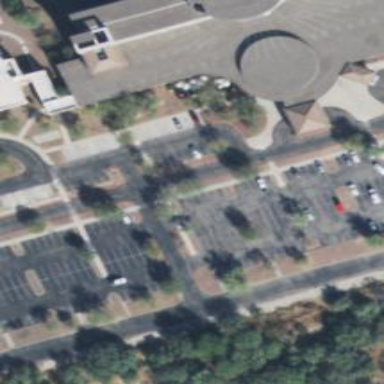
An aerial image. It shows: Parking area with surface.